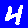
Digit: 4